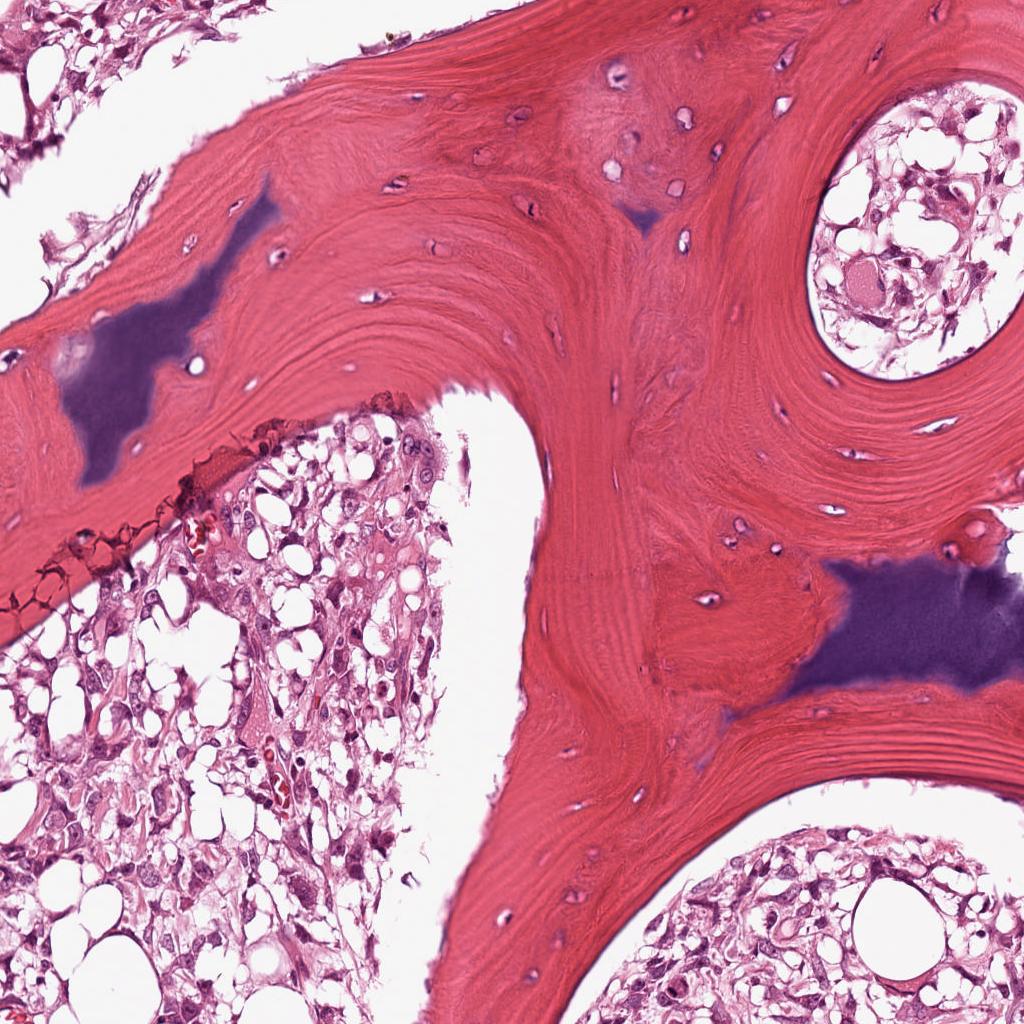
Label: Viable